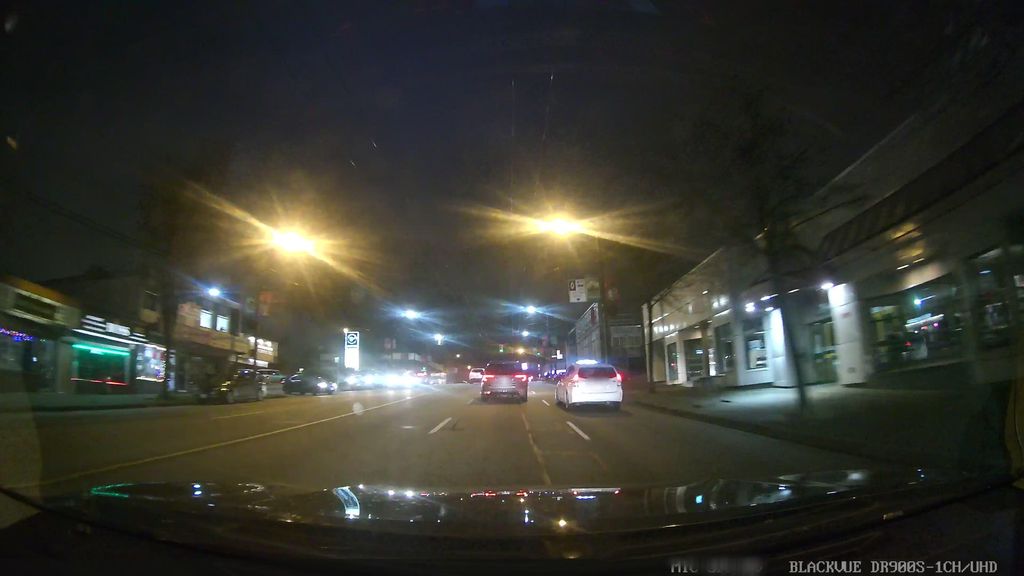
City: vancouver